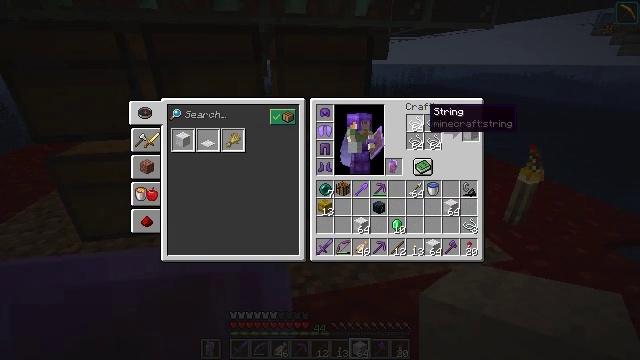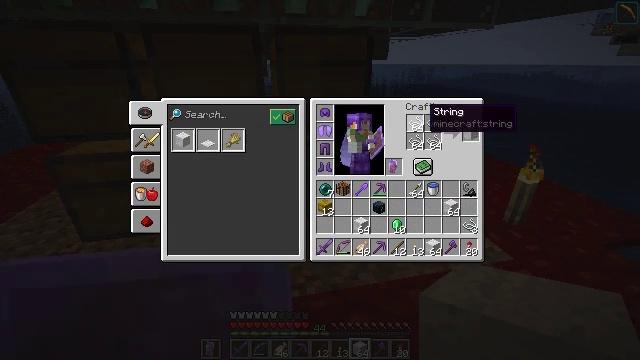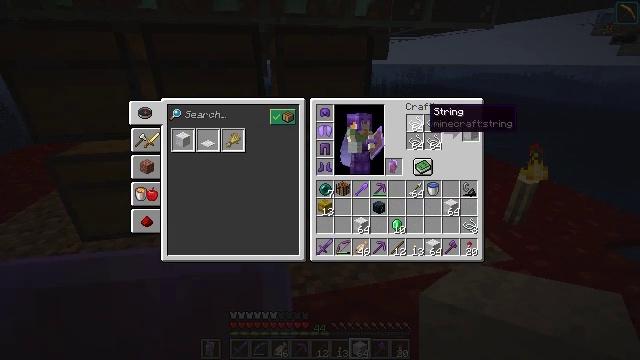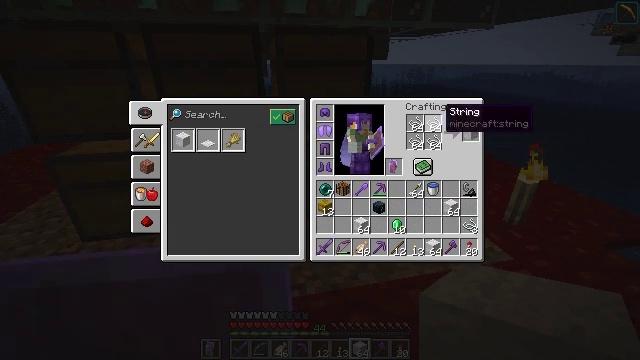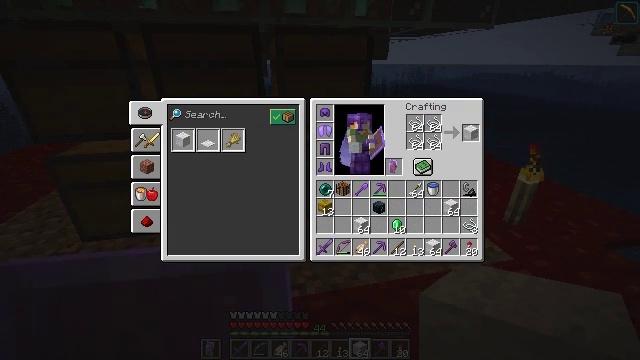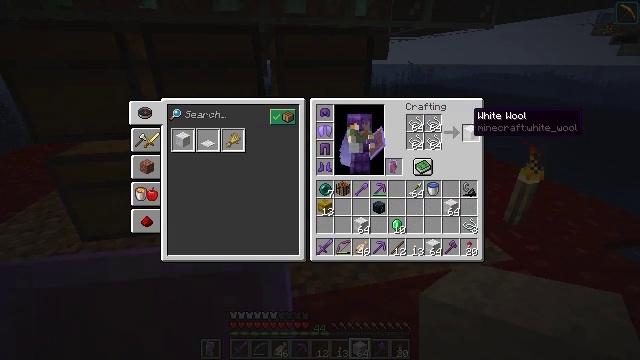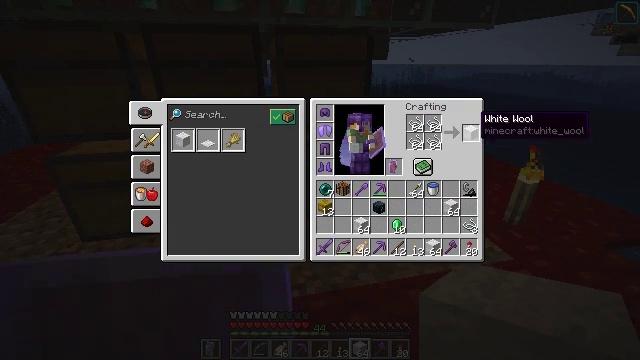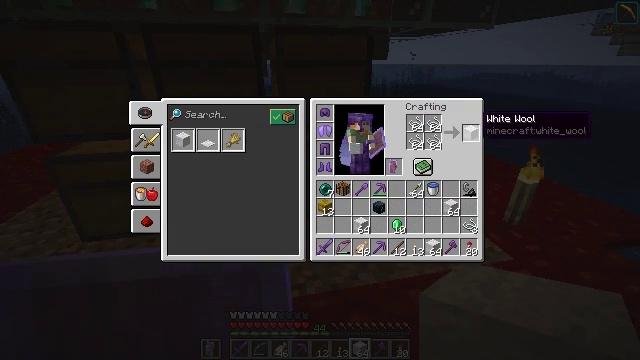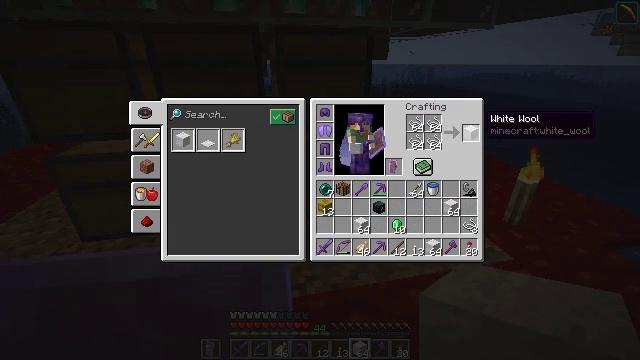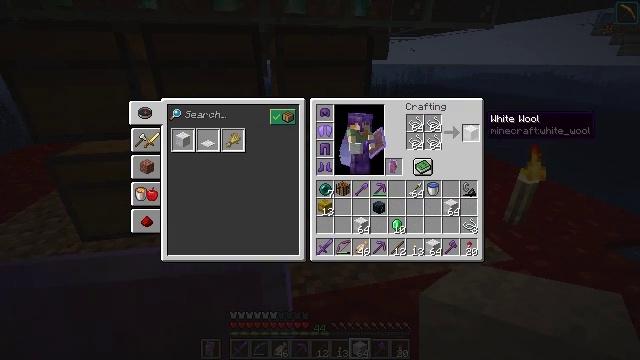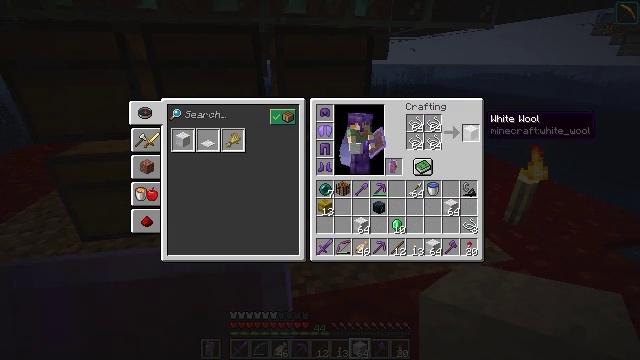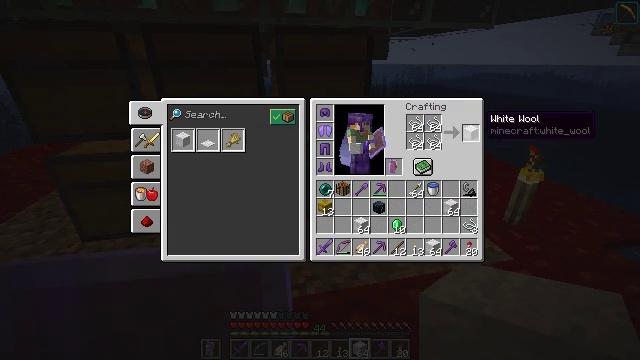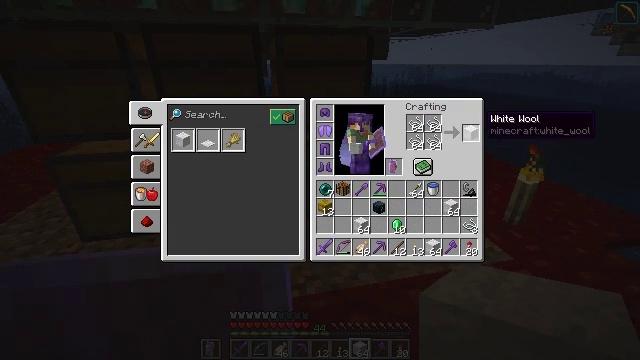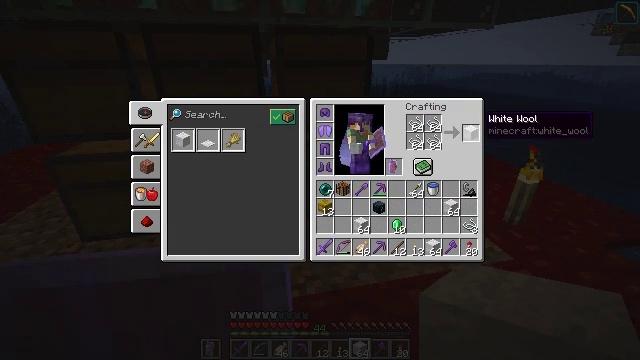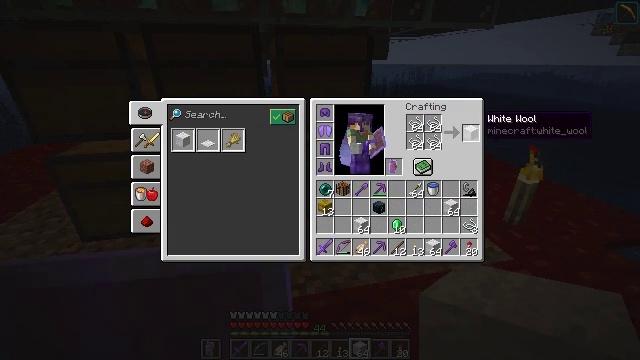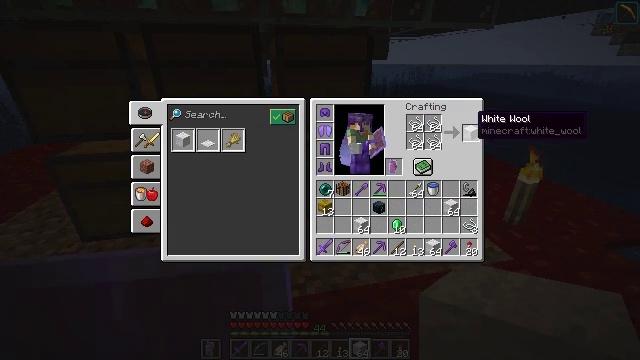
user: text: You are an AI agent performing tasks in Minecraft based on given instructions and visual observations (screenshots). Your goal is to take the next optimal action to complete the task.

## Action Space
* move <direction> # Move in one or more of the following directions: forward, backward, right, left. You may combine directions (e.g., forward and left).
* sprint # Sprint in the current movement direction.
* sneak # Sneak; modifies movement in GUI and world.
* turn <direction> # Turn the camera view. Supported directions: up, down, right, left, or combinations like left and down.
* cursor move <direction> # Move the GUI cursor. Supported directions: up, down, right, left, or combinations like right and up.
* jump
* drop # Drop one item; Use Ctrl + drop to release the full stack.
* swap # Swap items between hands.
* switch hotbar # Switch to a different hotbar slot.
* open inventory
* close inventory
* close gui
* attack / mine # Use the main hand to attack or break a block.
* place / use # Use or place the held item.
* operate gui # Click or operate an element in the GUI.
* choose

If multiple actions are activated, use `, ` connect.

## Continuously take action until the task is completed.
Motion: motion action
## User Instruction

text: Craft white wool.
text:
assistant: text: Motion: sneak
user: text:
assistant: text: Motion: sneak
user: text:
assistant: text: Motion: sneak, turn right
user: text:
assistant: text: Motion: sneak, turn right
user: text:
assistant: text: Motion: sneak, turn right
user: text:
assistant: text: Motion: sneak, turn right
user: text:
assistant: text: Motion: sneak
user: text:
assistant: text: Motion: sneak
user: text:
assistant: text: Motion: sneak
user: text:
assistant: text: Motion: sneak
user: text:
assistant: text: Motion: sneak
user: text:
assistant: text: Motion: sneak
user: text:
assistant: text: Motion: sneak
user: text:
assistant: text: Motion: sneak
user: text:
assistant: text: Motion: sneak
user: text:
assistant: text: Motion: sneak
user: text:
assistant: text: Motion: sneak
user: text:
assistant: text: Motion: sneak
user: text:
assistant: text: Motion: sneak
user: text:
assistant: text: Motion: sneak, attack / mine
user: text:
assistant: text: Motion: sneak, attack / mine
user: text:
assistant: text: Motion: sneak, attack / mine
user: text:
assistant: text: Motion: sneak, attack / mine
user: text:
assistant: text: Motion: sneak, attack / mine
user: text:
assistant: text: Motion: sneak, attack / mine